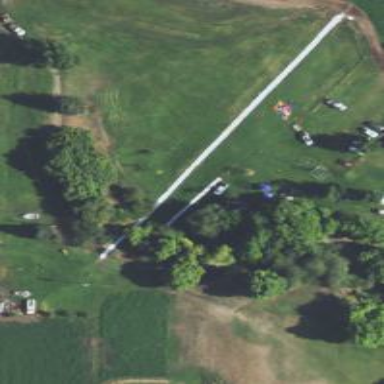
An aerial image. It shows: Water slide attraction.